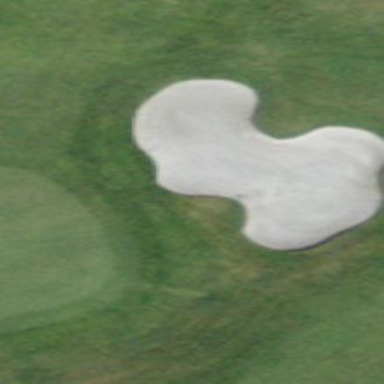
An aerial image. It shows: Golf bunker filled with natural sand.